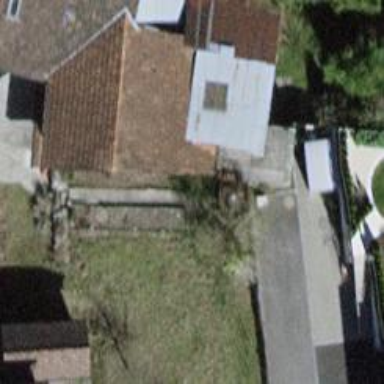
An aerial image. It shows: Part of building.